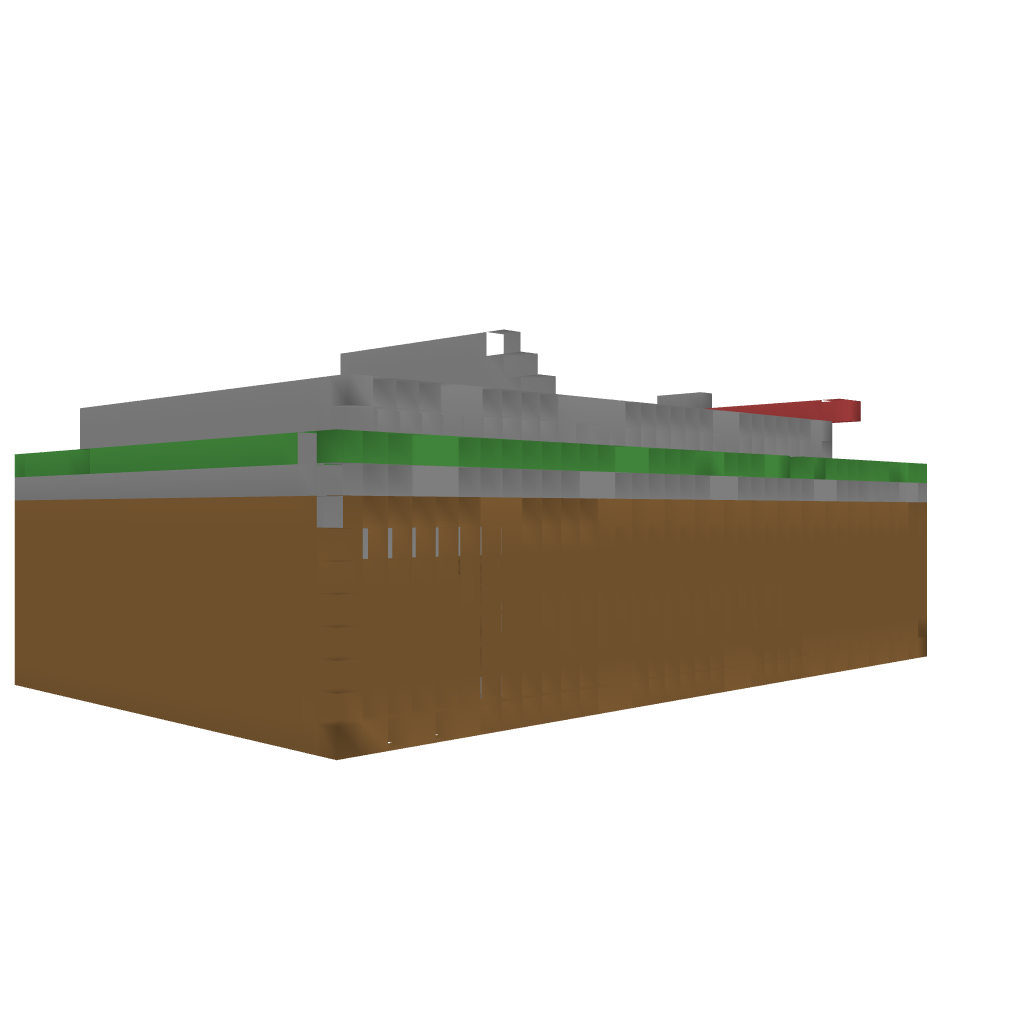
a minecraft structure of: Southern Shrine bad low quality